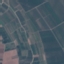
Land use / land cover: PermanentCrop